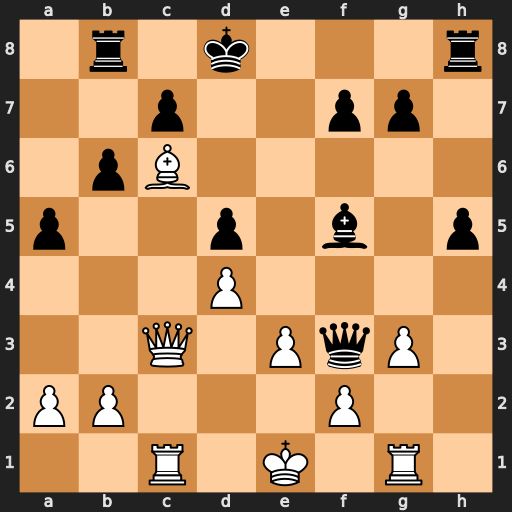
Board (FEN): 1r1k3r/2p2pp1/1pB5/p2p1b1p/3P4/2Q1PqP1/PP3P2/2R1K1R1
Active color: w
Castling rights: -
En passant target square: -
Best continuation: Bxd5 Qxd5 Qxc7+ Ke8 Qxb8+